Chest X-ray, PA view. Patient: 41 years old, sex M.
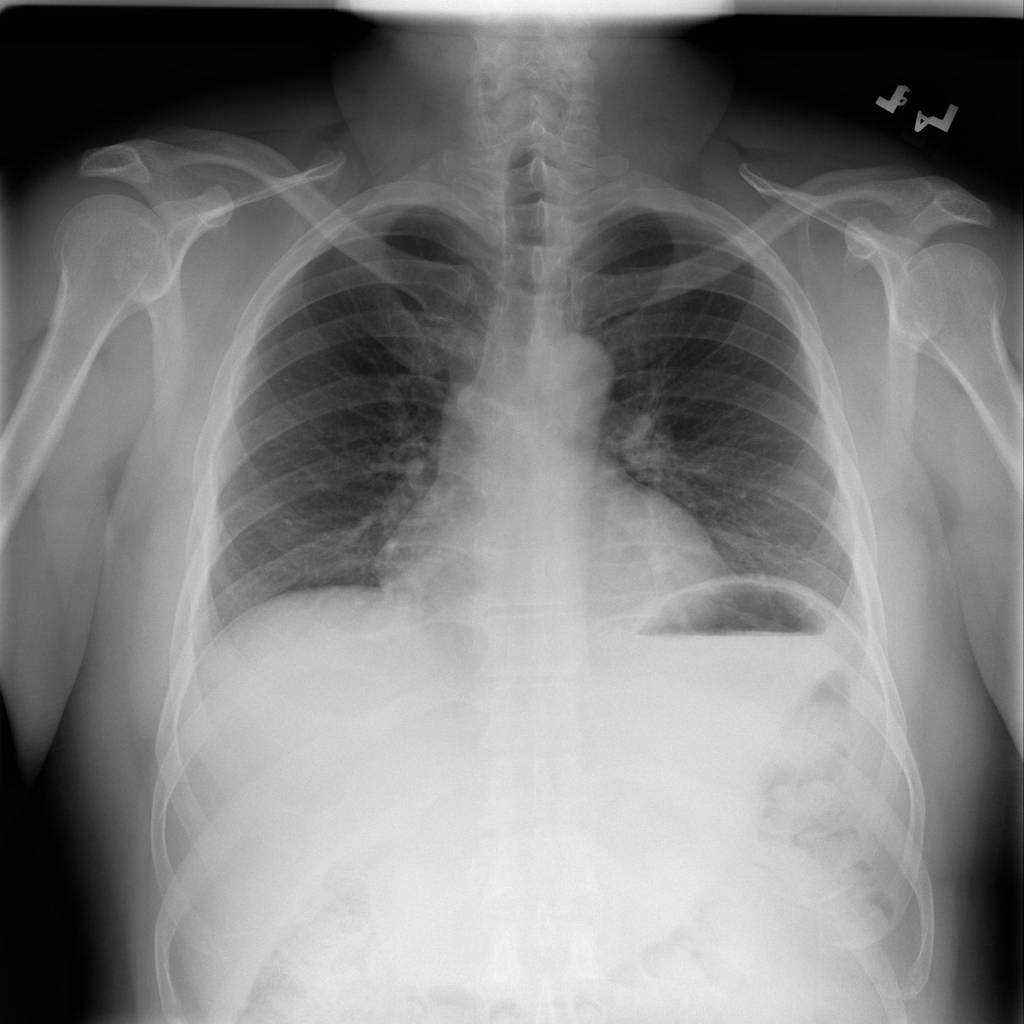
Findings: No Finding